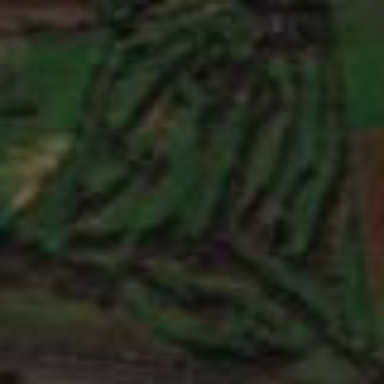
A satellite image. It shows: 18-hole golf course.